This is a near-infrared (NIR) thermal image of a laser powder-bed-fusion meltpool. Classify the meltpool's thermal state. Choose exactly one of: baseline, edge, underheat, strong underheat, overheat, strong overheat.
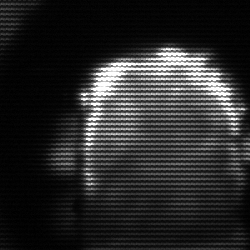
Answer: baseline